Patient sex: F
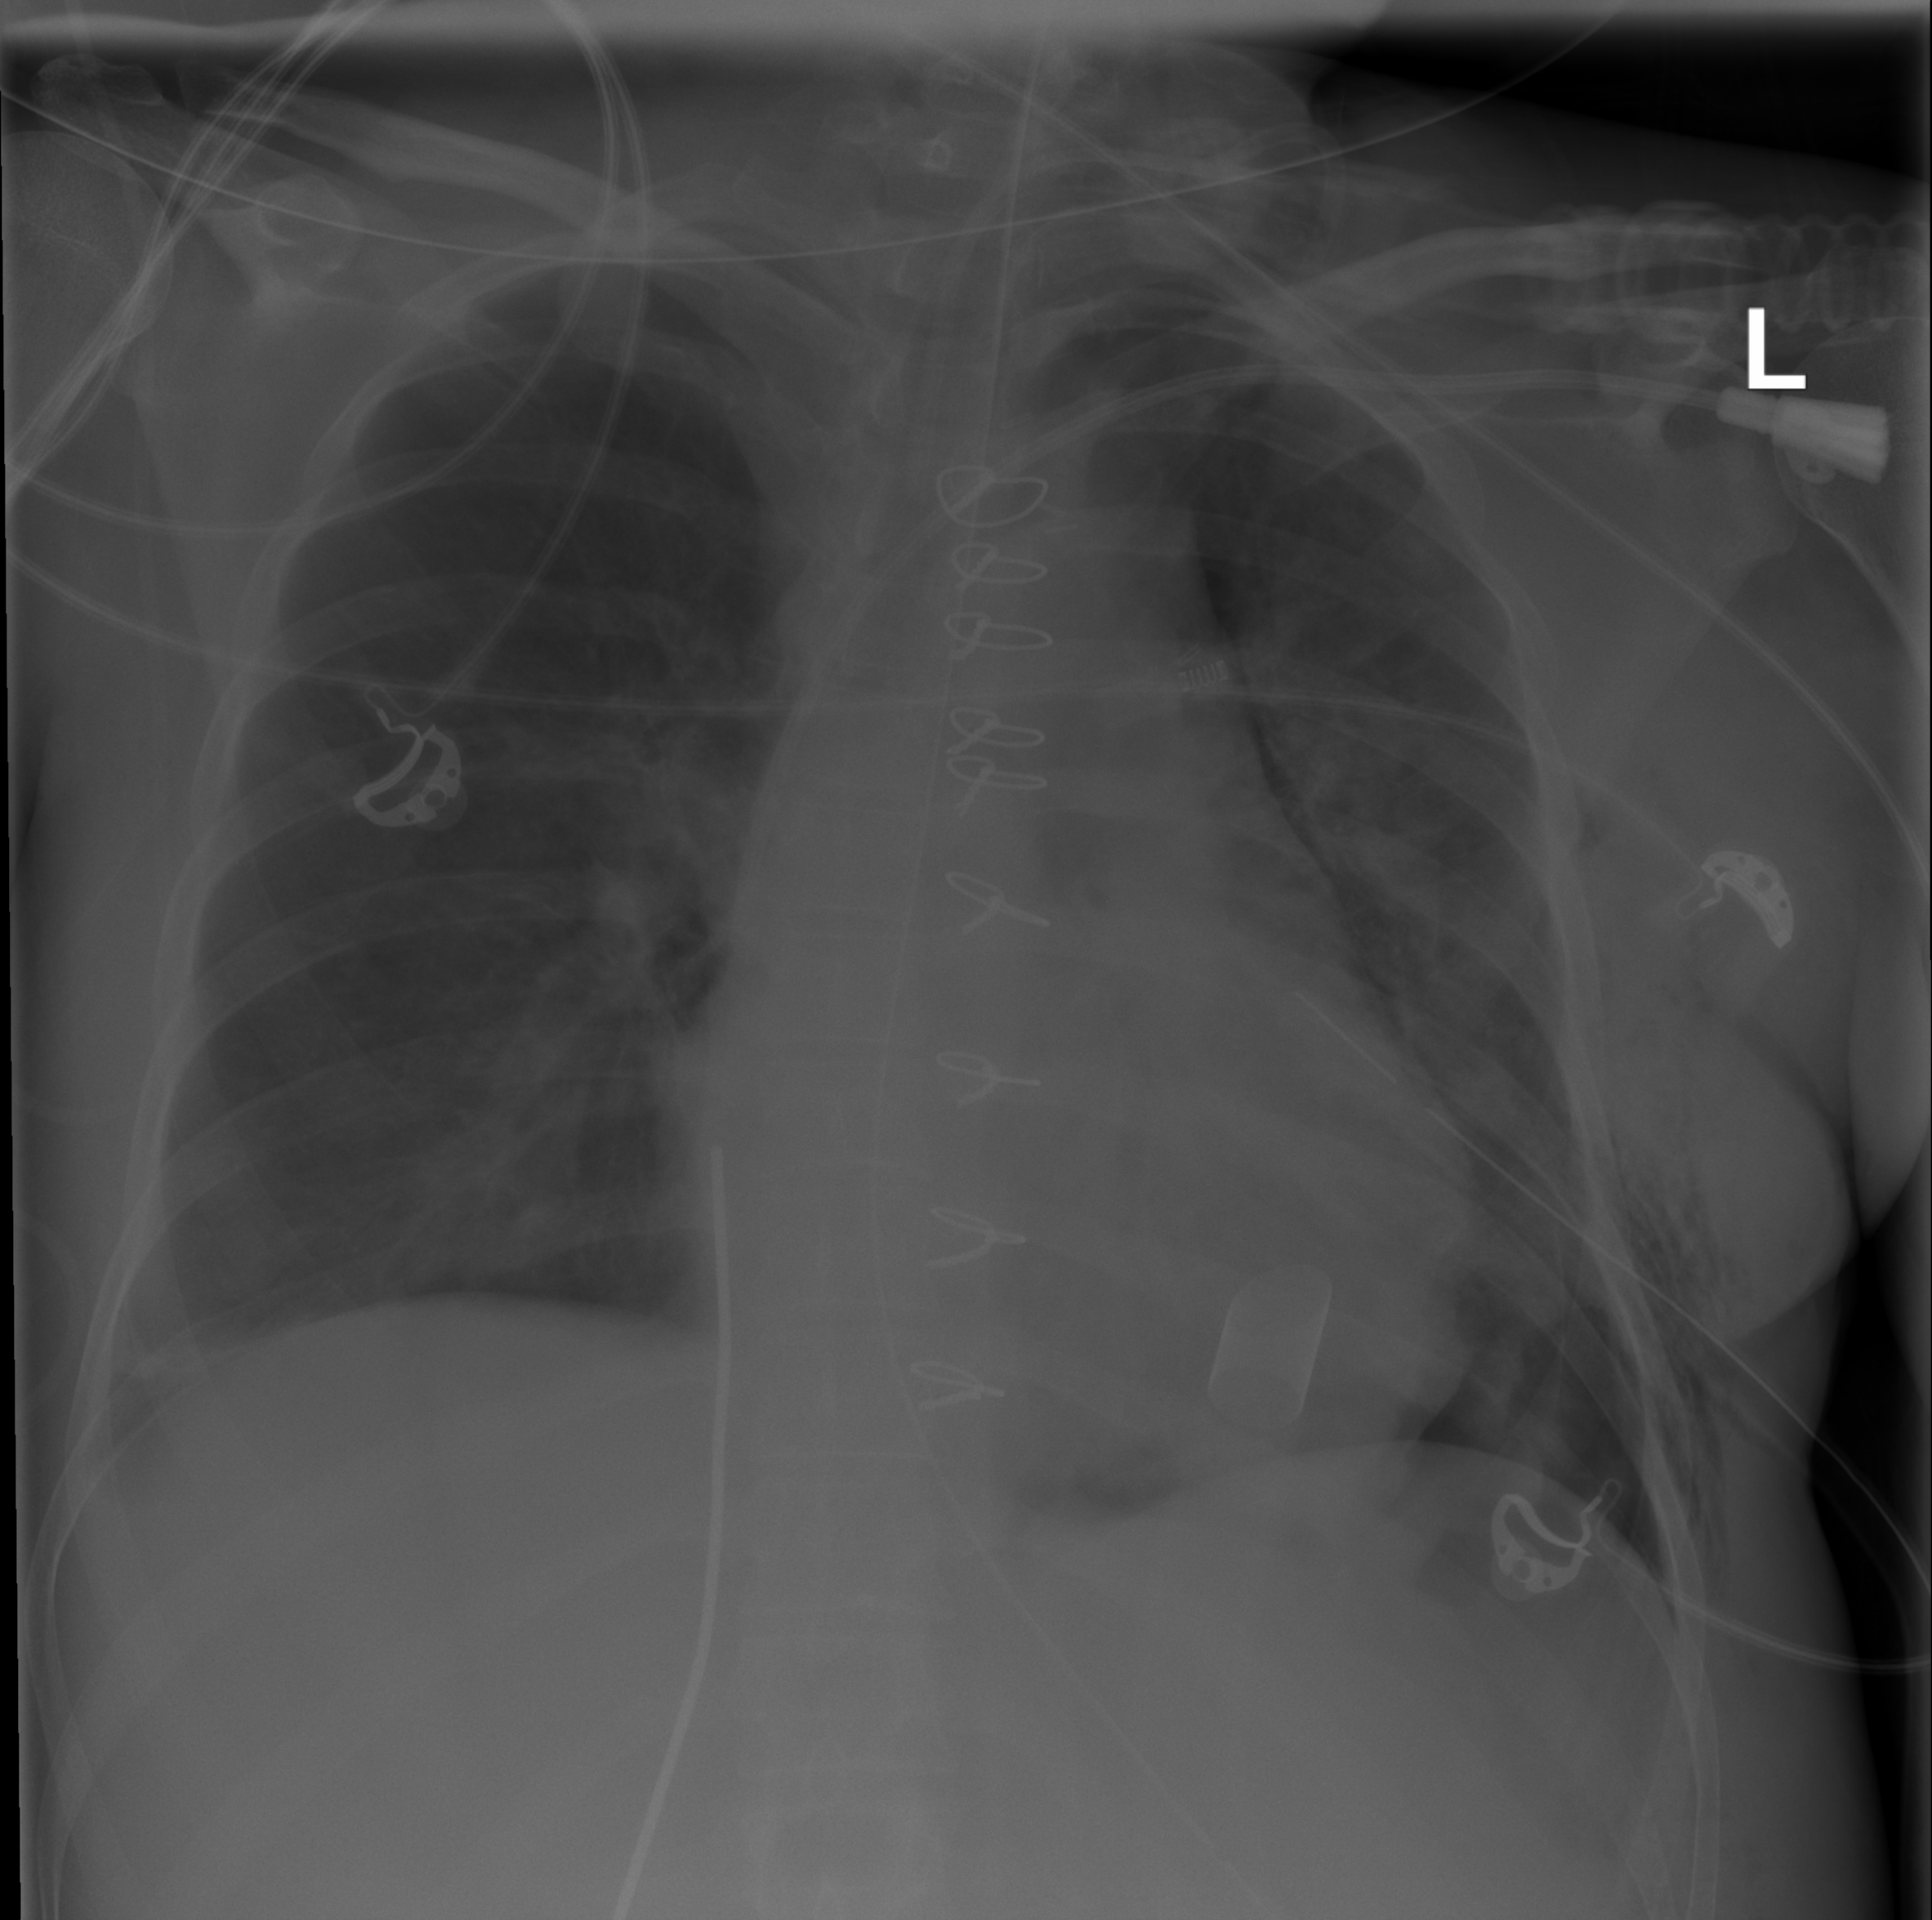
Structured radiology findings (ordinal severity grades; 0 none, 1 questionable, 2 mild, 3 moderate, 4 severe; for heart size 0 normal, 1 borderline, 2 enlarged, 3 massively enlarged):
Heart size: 1
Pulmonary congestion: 1
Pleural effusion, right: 1
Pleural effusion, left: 0
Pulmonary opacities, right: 0
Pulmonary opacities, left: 0
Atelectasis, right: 2
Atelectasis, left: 2